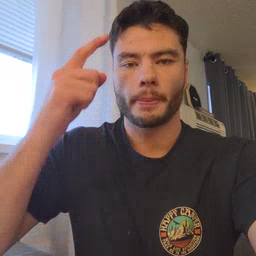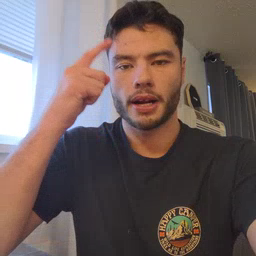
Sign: penny